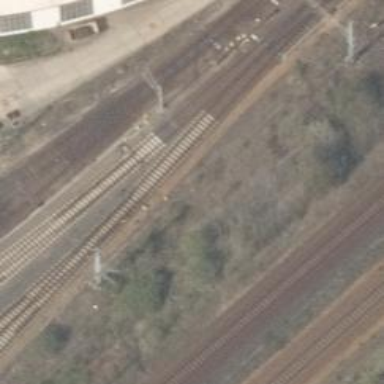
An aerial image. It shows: Railway switch.